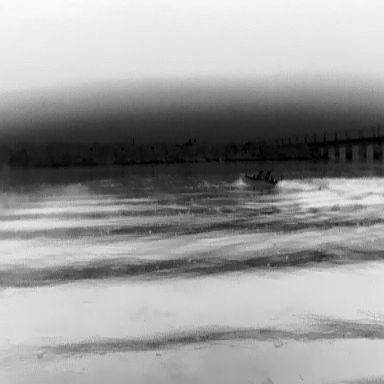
There is a canoe in the infrared image.